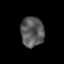
Tissue: prostate
Cell type: Epithelial cells
Senescence score: 0.3499
Nuclear area (px): 672
Mean DAPI intensity: 89.741